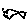
Label: fish